Field crop: maize
Growth stage: 2
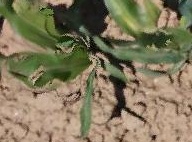
Species: maize